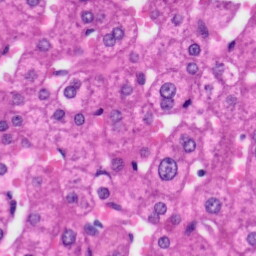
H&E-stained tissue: Liver